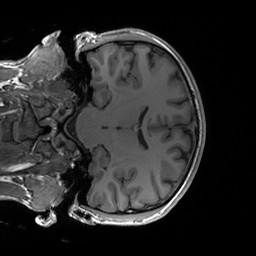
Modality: T1w
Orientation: coronal